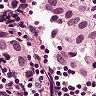
Metastatic tissue present: yes